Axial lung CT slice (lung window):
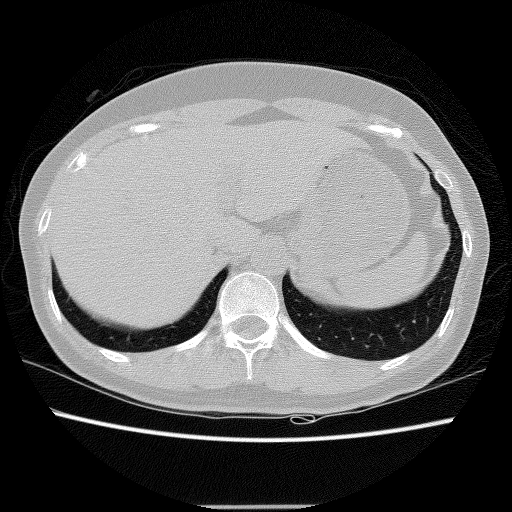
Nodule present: no